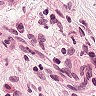
Metastatic tissue present: no